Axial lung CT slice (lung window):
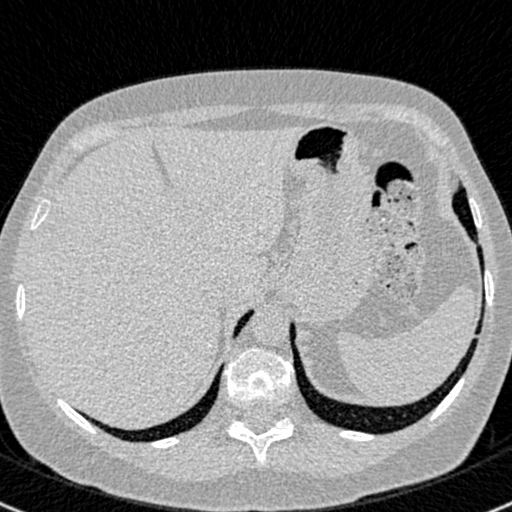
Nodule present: no